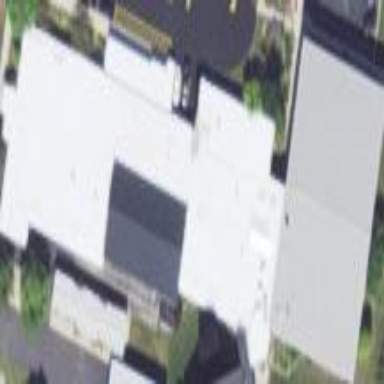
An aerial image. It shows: School building.